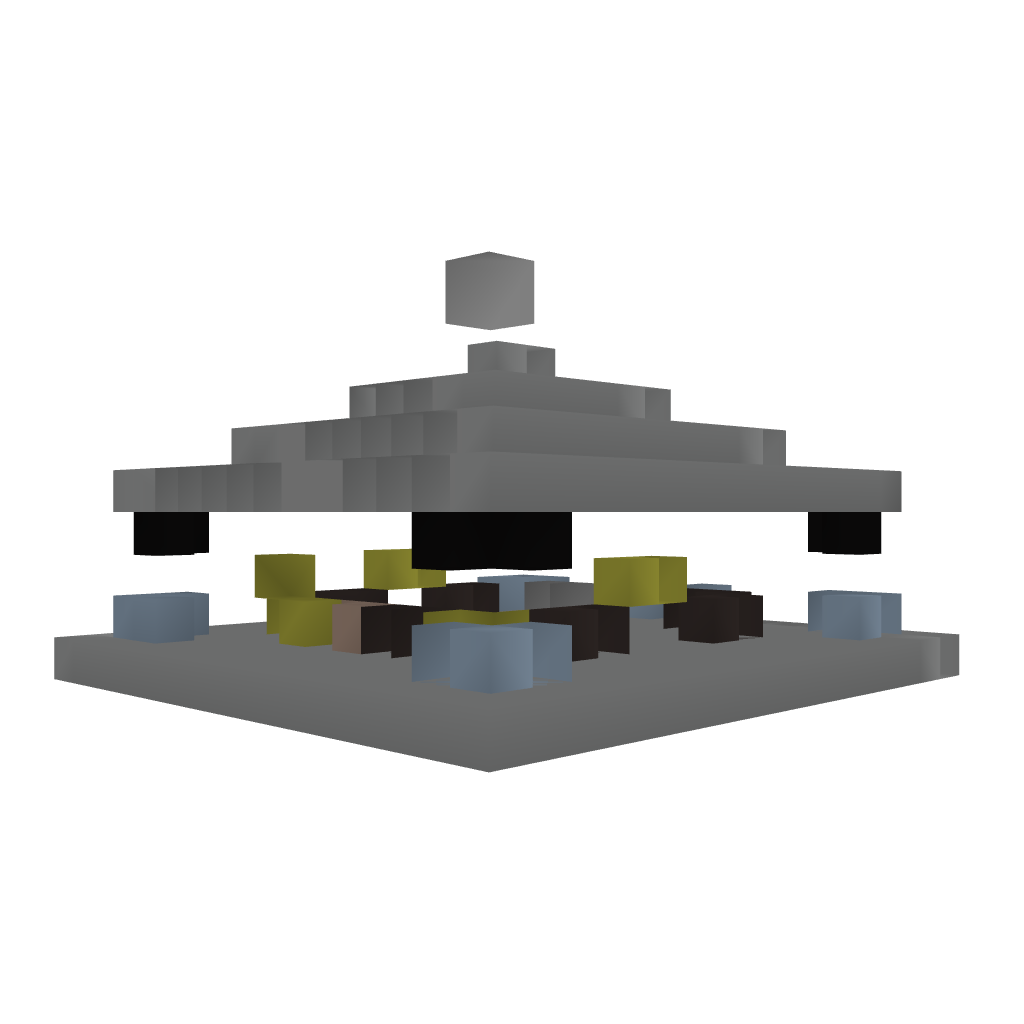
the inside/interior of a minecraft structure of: SmallHunt